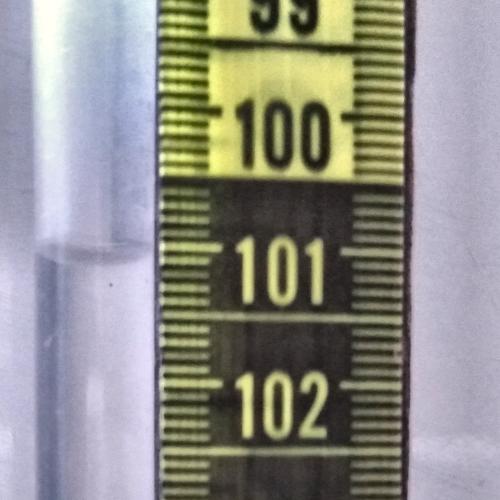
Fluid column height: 101.1 cm